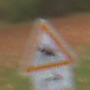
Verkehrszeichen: ReiterRechts
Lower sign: RichtungsangabeDurchPfeile5
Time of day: Midday
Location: Outdoor (Nature)
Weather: Overcast
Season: Autumn
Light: Natural